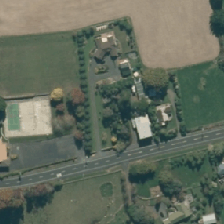
Land cover: urban_build_up